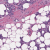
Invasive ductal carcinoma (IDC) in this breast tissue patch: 1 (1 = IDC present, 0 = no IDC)